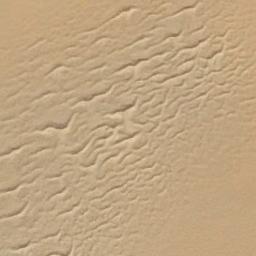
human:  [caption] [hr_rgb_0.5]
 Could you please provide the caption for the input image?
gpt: The desert has yellow sand and some ravines of different sizes .

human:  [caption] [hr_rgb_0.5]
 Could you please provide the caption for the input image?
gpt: There are some bare rocks in this desert .

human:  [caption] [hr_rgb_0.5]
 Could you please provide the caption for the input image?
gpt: The desert is full of yellow sand .

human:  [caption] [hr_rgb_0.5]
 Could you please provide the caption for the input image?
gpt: This is a yellow desert with wavy stripes .

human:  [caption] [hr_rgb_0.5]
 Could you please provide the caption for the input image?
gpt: A yellow desert with patterned stripes .